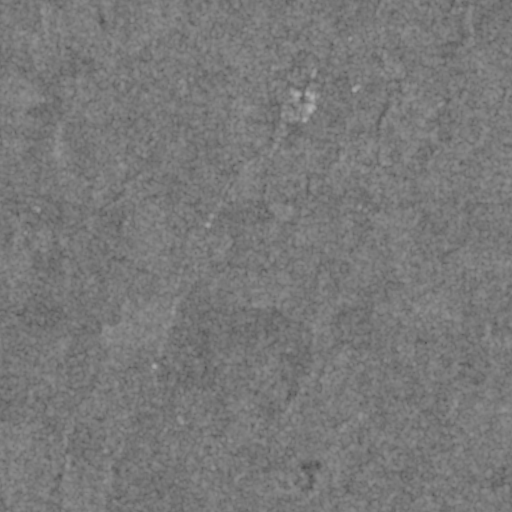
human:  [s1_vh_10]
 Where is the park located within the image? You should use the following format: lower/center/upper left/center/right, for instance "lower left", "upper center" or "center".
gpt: The park is located in the center of the image.
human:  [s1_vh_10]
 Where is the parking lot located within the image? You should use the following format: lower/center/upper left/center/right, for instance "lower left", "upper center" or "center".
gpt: The parking lot is located in the upper center of the image.
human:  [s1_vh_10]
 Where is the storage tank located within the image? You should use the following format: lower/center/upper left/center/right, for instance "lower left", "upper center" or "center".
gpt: The storage tank is located in the upper center of the image.
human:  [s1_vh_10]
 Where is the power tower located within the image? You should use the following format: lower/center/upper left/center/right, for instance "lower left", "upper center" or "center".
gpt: There is no power tower in the image.

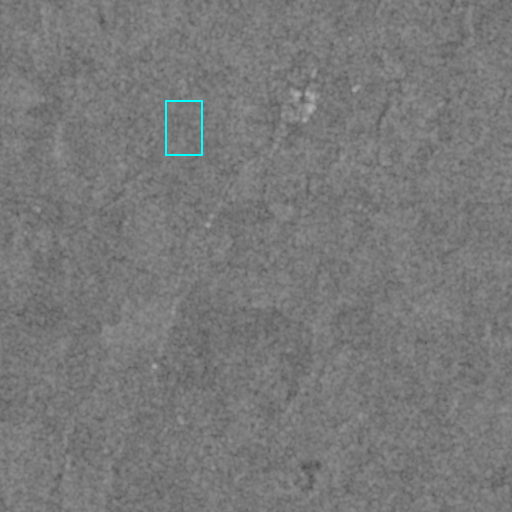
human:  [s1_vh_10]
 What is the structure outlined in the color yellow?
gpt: There is no yellow outline.
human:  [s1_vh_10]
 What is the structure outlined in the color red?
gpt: There is no structure outlined in red.